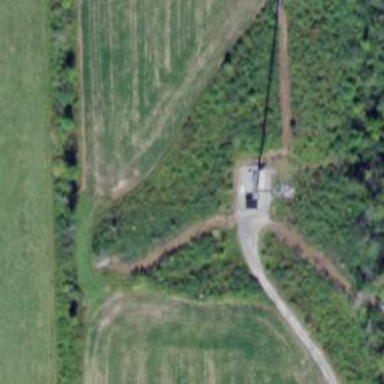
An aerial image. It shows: Man-made mast used for communication purposes.